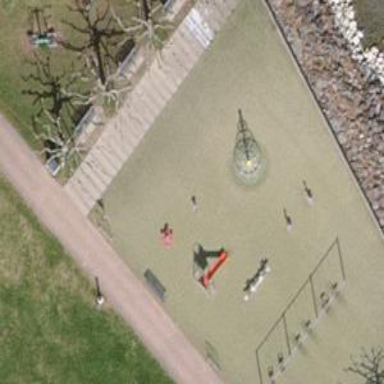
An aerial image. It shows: Playground area for leisure activities on the land.